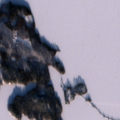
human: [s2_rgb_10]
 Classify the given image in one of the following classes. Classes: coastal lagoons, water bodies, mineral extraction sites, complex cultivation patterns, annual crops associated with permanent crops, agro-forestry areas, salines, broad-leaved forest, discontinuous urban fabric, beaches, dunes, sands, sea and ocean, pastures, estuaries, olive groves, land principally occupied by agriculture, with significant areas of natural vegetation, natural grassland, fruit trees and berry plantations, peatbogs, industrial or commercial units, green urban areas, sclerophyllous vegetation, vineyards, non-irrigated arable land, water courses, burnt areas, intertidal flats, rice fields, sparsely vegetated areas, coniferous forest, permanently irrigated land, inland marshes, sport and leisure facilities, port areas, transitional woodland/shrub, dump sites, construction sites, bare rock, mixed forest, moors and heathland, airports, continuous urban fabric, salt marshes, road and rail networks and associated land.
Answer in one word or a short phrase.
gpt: broad-leaved forest, coniferous forest, mixed forest, water bodies